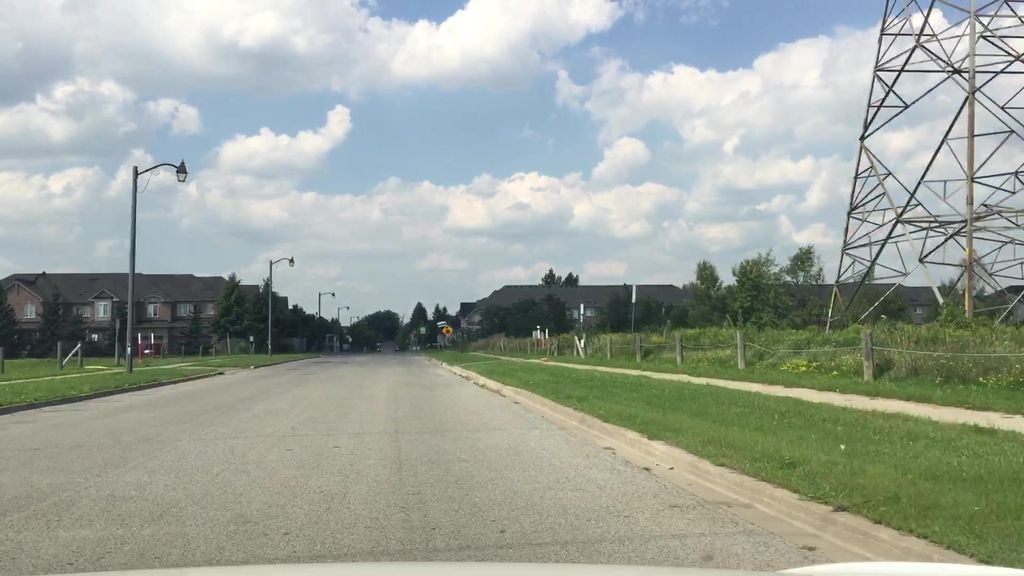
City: toronto